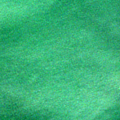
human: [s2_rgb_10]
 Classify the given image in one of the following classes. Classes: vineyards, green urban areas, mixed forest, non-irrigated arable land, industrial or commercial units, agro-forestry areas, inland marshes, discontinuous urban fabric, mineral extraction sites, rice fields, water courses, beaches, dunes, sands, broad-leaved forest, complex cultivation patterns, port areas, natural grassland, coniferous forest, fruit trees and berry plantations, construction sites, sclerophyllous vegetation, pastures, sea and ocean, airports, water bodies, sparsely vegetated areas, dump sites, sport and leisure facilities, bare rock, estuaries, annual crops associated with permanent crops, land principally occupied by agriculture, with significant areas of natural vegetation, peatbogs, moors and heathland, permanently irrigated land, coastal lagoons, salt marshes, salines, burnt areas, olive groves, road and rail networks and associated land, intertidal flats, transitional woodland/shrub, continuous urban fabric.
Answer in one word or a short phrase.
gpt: sea and ocean